Interaction volume radius: 5 \u00c5
Interaction volume height: 10 \u00c5
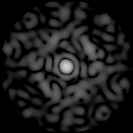
Disorder parameter: 0.8069